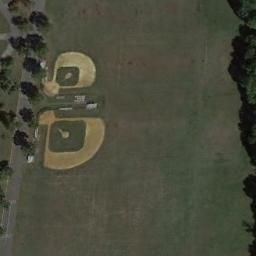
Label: baseball_diamond